Question: I was following the tutorial on <URL>, about how to add roles to users programatically in C# MVC. However, when the code executes I get the following error:
'''
System.InvalidOperationException was unhandled by user code
HResult=-<PHONE>
Message=UserId not found.
Source=Microsoft.AspNet.Identity.Core
StackTrace:
at Microsoft.AspNet.Identity.UserManager'2.<AddToRoleAsync>d__83.MoveNext()
--- End of stack trace from previous location where exception was thrown ---
at System.Runtime.CompilerServices.TaskAwaiter.ThrowForNonSuccess(Task task)
at System.Runtime.CompilerServices.TaskAwaiter.HandleNonSuccessAndDebuggerNotification(Task task)
at System.Runtime.CompilerServices.TaskAwaiter'1.GetResult()
at Microsoft.AspNet.Identity.AsyncHelper.RunSync<URL>
at Microsoft.AspNet.Identity.UserManagerExtensions.AddToRole<URL>
at SchoolRegistration.Controllers.AccountController.RoleAddToUser(FormCollection collection) in c:\Users\Kyle\Documents\Visual Studio 2013\Projects\SchoolRegistration\SchoolRegistration\Controllers\AccountController.cs:line 98
at lambda_method(Closure , ControllerBase , Object[] )
at System.Web.Mvc.ActionMethodDispatcher.Execute(ControllerBase controller, Object[] parameters)
at System.Web.Mvc.ReflectedActionDescriptor.Execute(ControllerContext controllerContext, IDictionary'2 parameters)
at System.Web.Mvc.ControllerActionInvoker.InvokeActionMethod(ControllerContext controllerContext, ActionDescriptor actionDescriptor, IDictionary'2 parameters)
at System.Web.Mvc.Async.AsyncControllerActionInvoker.ActionInvocation.InvokeSynchronousActionMethod()
at System.Web.Mvc.Async.AsyncControllerActionInvoker.<BeginInvokeSynchronousActionMethod>b__39(IAsyncResult asyncResult, ActionInvocation innerInvokeState)
at System.Web.Mvc.Async.AsyncResultWrapper.WrappedAsyncResult'2.CallEndDelegate(IAsyncResult asyncResult)
at System.Web.Mvc.Async.AsyncResultWrapper.WrappedAsyncResultBase'1.End()
at System.Web.Mvc.Async.AsyncResultWrapper.End<URL>
at System.Web.Mvc.Async.AsyncControllerActionInvoker.EndInvokeActionMethod(IAsyncResult asyncResult)
at System.Web.Mvc.Async.AsyncControllerActionInvoker.AsyncInvocationWithFilters.<InvokeActionMethodFilterAsynchronouslyRecursive>b__3d()
at System.Web.Mvc.Async.AsyncControllerActionInvoker.AsyncInvocationWithFilters.<>c__DisplayClass46.<InvokeActionMethodFilterAsynchronouslyRecursive>b__3f()
InnerException:
'''
But I can't figure out what is causing this error. Any help would be appreciated.
Code:
Inside my account controller:
'''
[HttpPost]
[ValidateAntiForgeryToken]
public ActionResult RoleAddToUser(FormCollection collection)
{
string UserName = collection["UserName"];
string RoleName = collection["RoleName"];
using (var context = new ApplicationDbContext()) {
ApplicationUser user = context.Users.Where(u => u.UserName.Equals(UserName, StringComparison.CurrentCultureIgnoreCase)).FirstOrDefault();
var user2 = new ApplicationUser() { UserName = UserName };
var roleStore = new RoleStore<IdentityRole>(context);
var roleManager = new RoleManager<IdentityRole>(roleStore);
var userStore = new UserStore<ApplicationUser>(context);
var userManager = new UserManager<ApplicationUser>(userStore);
userManager.AddToRole(user2.Id, RoleName);
var account = new AccountController();
//account.UserManager.AddToRole(user.Id, RoleName);
ViewBag.ResultMessage = "Role added successfully.";
var list = context.Roles.OrderBy(r => r.Name).ToList().Select(rr => new SelectListItem { Value = rr.Name.ToString(), Text = rr.Name }).ToList();
ViewBag.Roles = list;
}
return View("ManageUserRoles");
}
'''
Ok so after taking everyone's suggestions I have reworked my code to look like the following:
'''
[HttpPost]
[ValidateAntiForgeryToken]
public ActionResult RoleAddToUser(FormCollection collection)
{
string UserName = collection["UserName"];
string RoleName = collection["RoleName"];
using (var context = new ApplicationDbContext()) {
ApplicationUser user = context.Users.Where(u => u.UserName.Equals(UserName, StringComparison.CurrentCultureIgnoreCase)).FirstOrDefault();
var user2 = UserManager.FindByNameAsync(UserName);
var roleStore = new RoleStore<IdentityRole>(context);
var roleManager = new RoleManager<IdentityRole>(roleStore);
var userStore = new UserStore<ApplicationUser>(context);
var userManager = new UserManager<ApplicationUser>(userStore);
userManager.AddToRole(user2.Id.ToString(),RoleName);
var account = new AccountController();
//account.UserManager.AddToRole(user.Id, RoleName);
ViewBag.ResultMessage = "Role added successfully.";
var list = context.Roles.OrderBy(r => r.Name).ToList().Select(rr => new SelectListItem { Value = rr.Name.ToString(), Text = rr.Name }).ToList();
ViewBag.Roles = list;
}
return View("ManageUserRoles");
}
'''
The weird thing is, I'm getting the exact same error. However, when I hover over my parameter now, it does in fact have a valid id and not null:

I did notice the value I receive when debugging is not the same as the value in the database (this could be due to hashing security?)
DB Value: 0752a8d8-fb0e-44d9-b8b0-57ccbbff826b
For anyone having the same problem with the ids not matching, try using the FindByName method instead of FindByNameAsync. Worked for me!
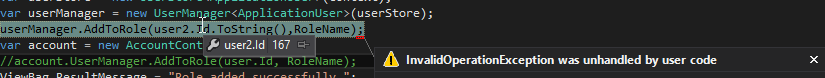
Answer: The error message is telling you the problem:
> Message=UserId not found.
You are never setting user2.Id so when you call AddToRole it cannot find the user to add the role to because user2.Id is null.
You set user2 here:
'var user2 = new ApplicationUser() { UserName = UserName };'
Then you reference 'user2.Id' here but it's not been set.
'userManager.AddToRole(user2.Id, RoleName);'
Try finding the user by id first.